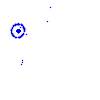
Particle: proton